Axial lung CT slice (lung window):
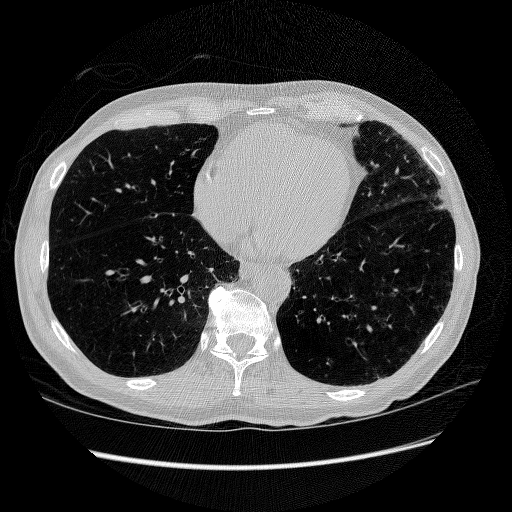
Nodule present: no